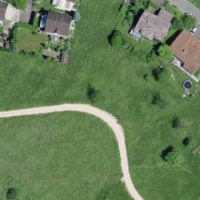
EUNIS habitat code: 24
Species observed at this site:
Cirsium arvense